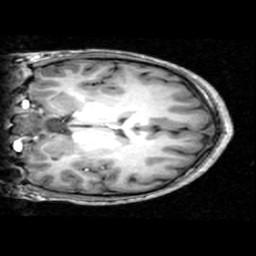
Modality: T1w
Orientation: coronal
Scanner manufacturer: ge
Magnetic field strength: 3 T
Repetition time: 0.009036 s
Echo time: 0.00184 s